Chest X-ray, PA view. Patient: 66 years old, sex M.
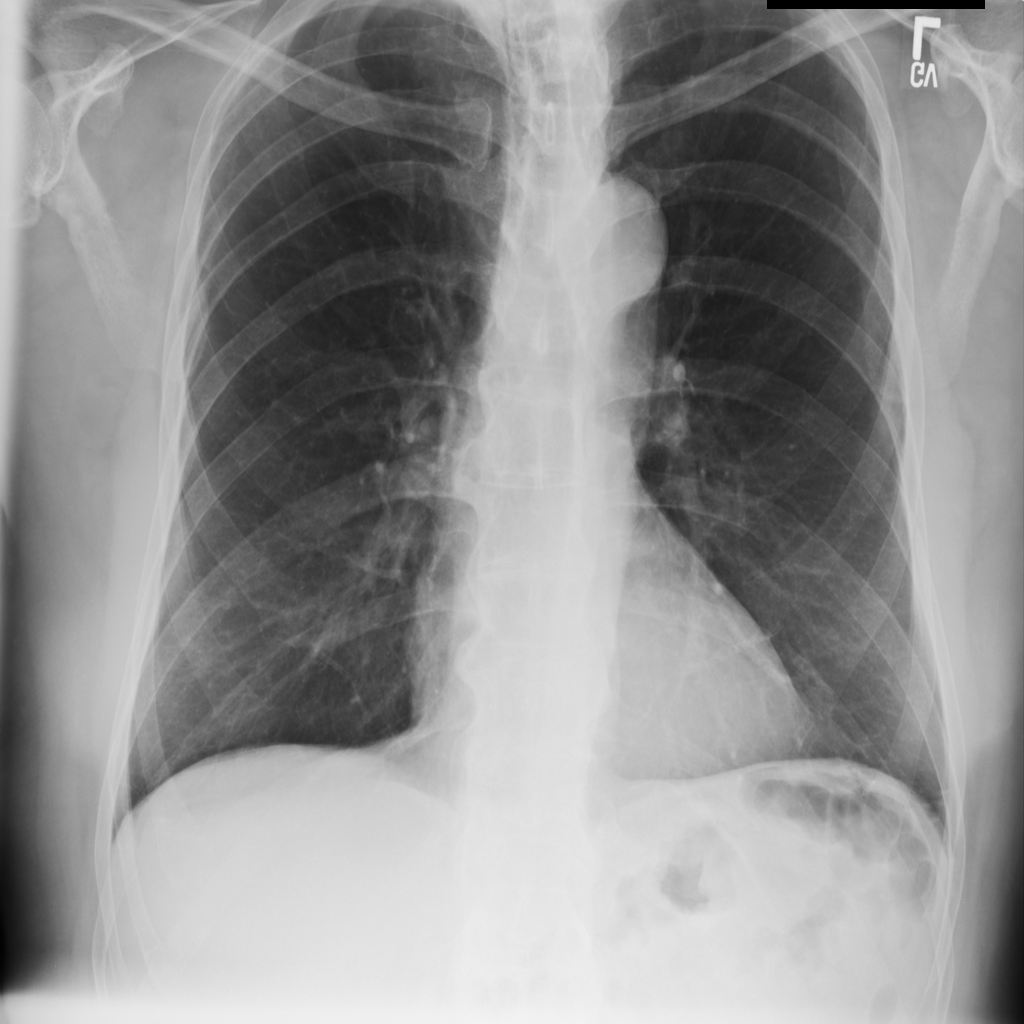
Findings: Emphysema